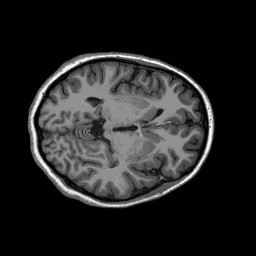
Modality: T1w
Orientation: axial
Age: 19
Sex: female
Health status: ill